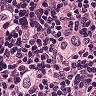
Metastatic tissue present: yes